Question: im trying to style a listview control but im having problems... when i set width of image to 40px as shown in markup. i cant seem to get the content to align properly to the left. ie. i dnt want that gap between image and text. here is my markup
'''
<ul data-role="listview" class="ui-listview" data-inset="true" role="listbox">
<li data-role="list-divider" role="heading" tabindex="0" class="ui-li ui-li-divider ui-btn ui-bar-b ui-btn-up-c" style='font-size:8pt;font-weight:normal'>
<?php echo fmtDate($x->date); ?>,<?php echo $name; ?> wrote on <?php echo $wname; ?>'s wall
<span class="ui-li-count ui-btn-up-c ui-btn-corner-all" style='right:55px;background: url(../images/comment.png) no-repeat;padding:3px;padding-left:20px'>34</span>
<span class="ui-li-count ui-btn-up-c ui-btn-corner-all" style='right:5px;background: url(../images/like.gif) no-repeat;padding:3px;padding-left:20px'>442</span>
</li>
<li role="option" tabindex="0" data-theme="c" >
<a href='#'>
<img width="40" height="40" src='<?php echo $imgstr; ?>'/>
<div style='font-size:9pt;font-weight:normal;'><?php echo nl2br(addSmilies(urlize(trim($x->msg))));?></div>
</a>
</li>
</ul>
'''
just to clarify this is the markup i get from 'inspect element'
'''
<ul data-role="listview" class="ui-listview ui-listview-inset ui-corner-all ui-shadow" data-inset="true" role="listbox">
<li data-role="list-divider" role="heading" tabindex="0" class="ui-li ui-li-divider ui-btn ui-bar-b ui-btn-up-c ui-corner-top ui-btn-up-undefined" style="font-size:8pt;font-weight:normal">
Today, 55 minute(s) ago,Maggie Ferguson wrote on Maggie's wall
<span class="ui-li-count ui-btn-up-c ui-btn-corner-all" style="right:55px;background: url(../images/comment.png) no-repeat;padding:3px;padding-left:20px">34</span>
<span class="ui-li-count ui-btn-up-c ui-btn-corner-all" style="right:5px;background: url(../images/like.gif) no-repeat;padding:3px;padding-left:20px">442</span>
</li>
<li role="option" tabindex="-1" data-theme="c" class="ui-li-has-thumb ui-btn ui-btn-icon-right ui-li ui-corner-bottom ui-btn-up-c"><div class="ui-btn-inner"><div class="ui-btn-text">
<a href="#" class="ui-link-inherit">
<img width="40" height="40" src="../members/mariamjohnson/media/878_thumb.jpg" class="ui-li-thumb ui-corner-bl">
<div style="font-size:9pt;font-weight:normal;">WAIT A MINUTE,GWE DAN CAN YOU PLEASE BEHAVE YOURSELF,IF YOU HAVE NOTHING TO DO ,GO GET YOURSELF WASTED ELSEWHERE,YOU ARE ABUSIVE AND YOU ARE BEGINING TO IRRETATE ME LIKE A RASH.GURU CHAIN HIM UP,HE SHOULD NOT SPEAK UNTIL SPOKEN TO ,OK?</div>
</a>
</div><span class="ui-icon ui-icon-arrow-r"></span></div></li>
</ul>
'''
looks like jquery mobile adds extra and classes to the mrkup... any solutions?

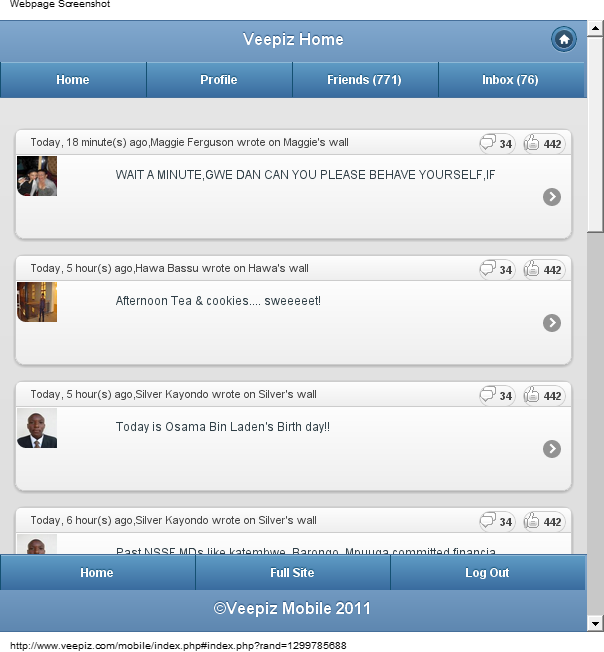
Answer: Add a CSS file after you include the jQuery mobile CSS and overwrite the style
'''
.ui-li-has-thumb .ui-btn-inner {
min-height: 60px;
padding-left: 100px;
}
'''
with your preferred padding, e.g.
'''
.ui-li-has-thumb .ui-btn-inner {
min-height: 60px;
padding-left: 60px;
}
'''